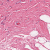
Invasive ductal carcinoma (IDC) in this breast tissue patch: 0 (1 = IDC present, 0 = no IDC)